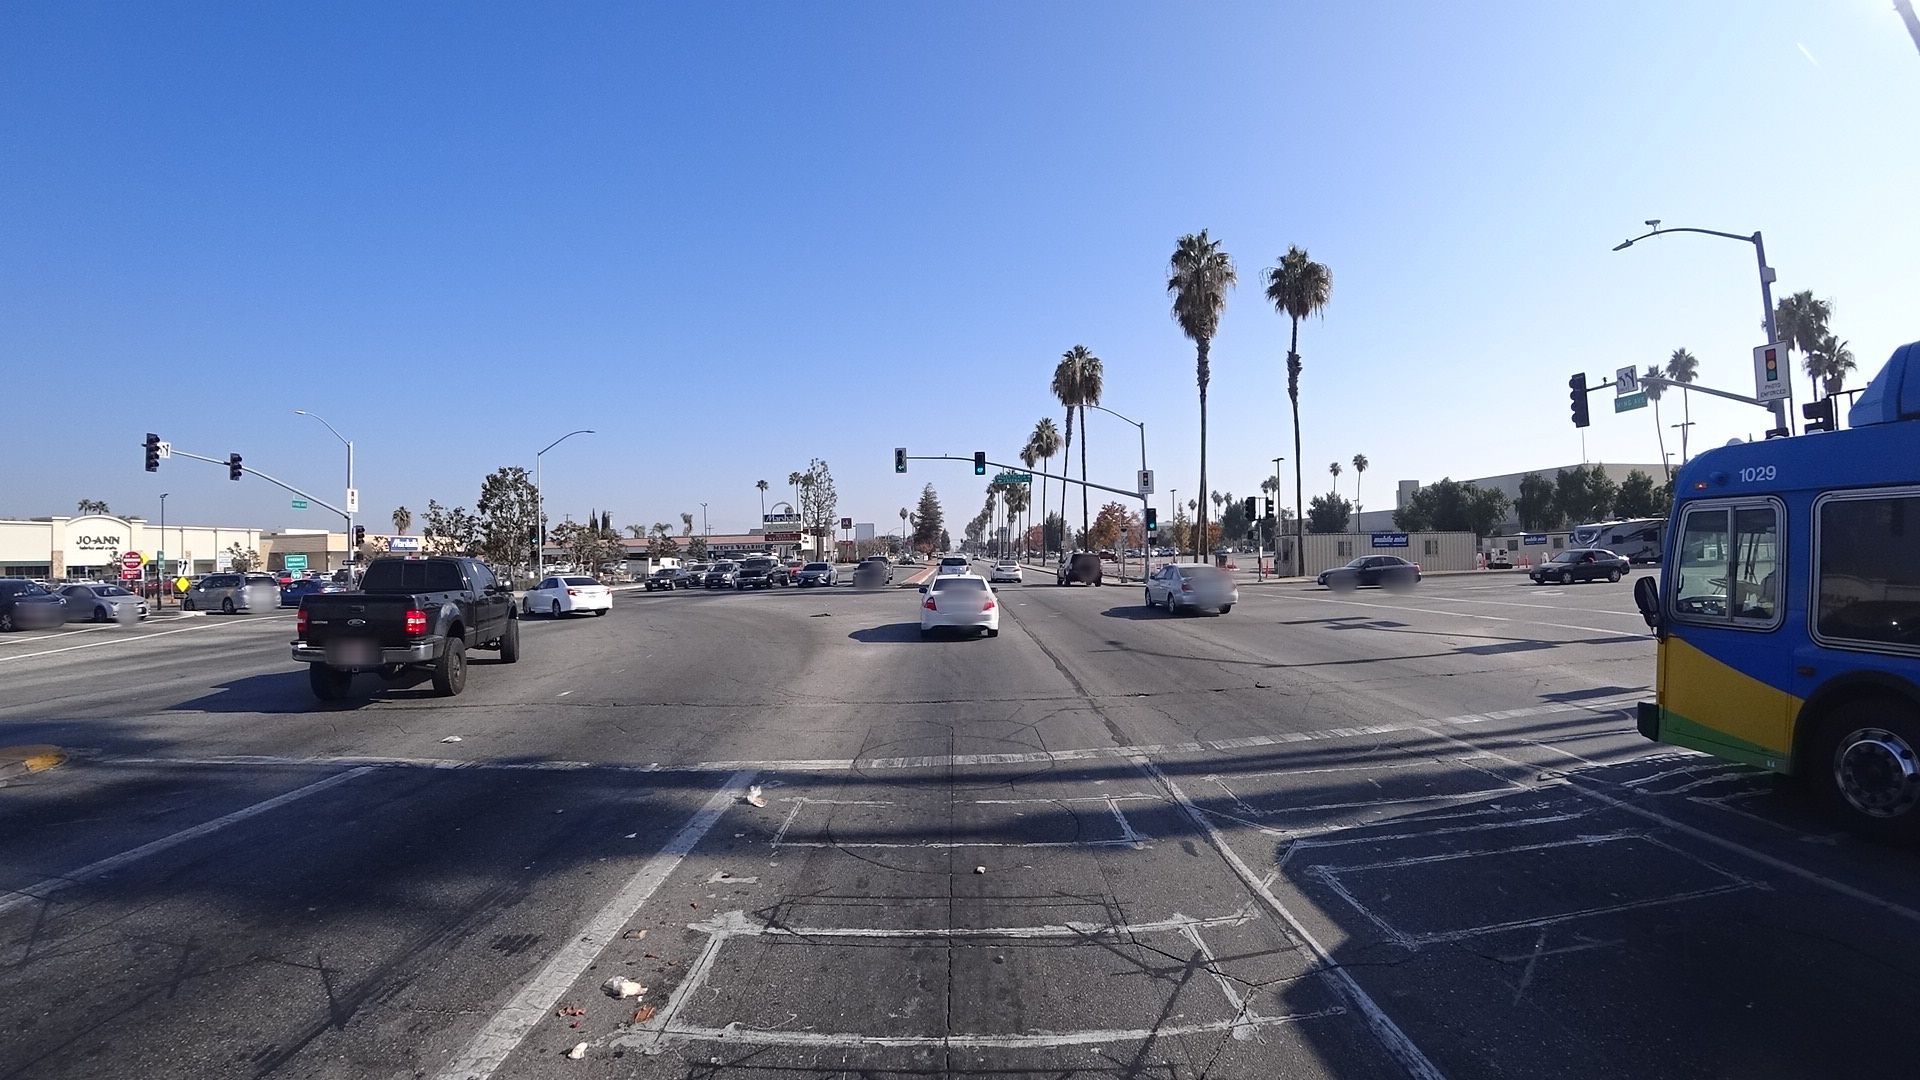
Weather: clear
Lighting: day
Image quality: good
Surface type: cycling surface
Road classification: secondary
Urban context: urban centre
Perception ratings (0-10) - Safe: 5.59, Lively: 4.81, Beautiful: 7.5, Boring: 1.63, Depressing: 1.37, Wealthy: 5.44